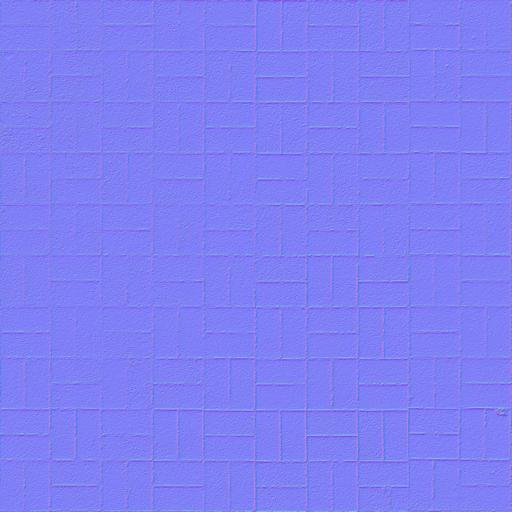
dark grey paving stones